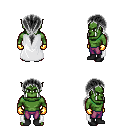
a pixel art fantasy rpg character, male body template, orc, green skin, white cape, magenta pants, gray ponytail hairstyle, gold gloves, black shoes, four views (front, back, left, right), 2x2 character sprite sheet, small pixel art, hard edges, no anti-aliasing